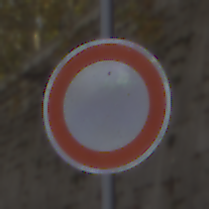
Verkehrszeichen: VerbotFahrzeugeAllerArt
Umgebung: Outdoor, Suburban
Tageszeit: MorningAfternoon
Wetter: PartlyCloudy
Licht: Natural
Jahreszeit: NotSpecified
Kontrast: MediumContrast